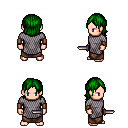
a pixel art fantasy rpg character, male body template, human, light skin, chain mail, robe skirt, green long bangs hairstyle, leather bracers, dagger, four views (front, back, left, right), 2x2 character sprite sheet, small pixel art, hard edges, no anti-aliasing